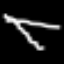
Label: squiggle